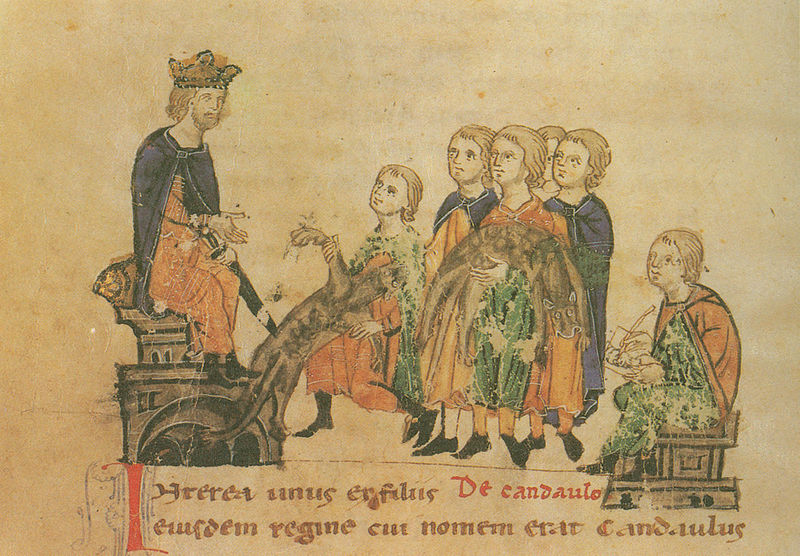
Titel: Alexanderroman
Institution: Leipzig, Stadtbibliothek
Schlagwörter: blau, feder, mann, umhang, grün, menschen, sitzen, männer, stuhl, rot, tier, tiere, bart, krone, schrift, papier, könig, thron, buch, schwert, text, initiale, tron, rom, pfote, felle, mittelalter, heiliger, opfer, schreiber, gabe, latein, überreichen, buchmalerei, schreift, bälger, abgaben